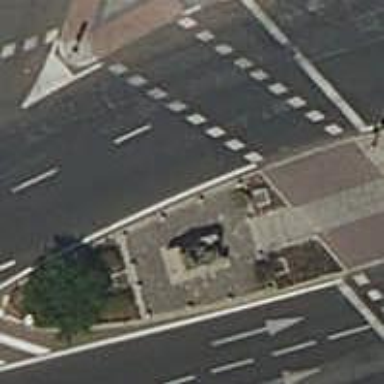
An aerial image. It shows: Historical memorial featuring statue.